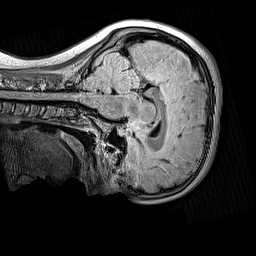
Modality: FLAIR
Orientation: sagittal
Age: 12
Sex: male
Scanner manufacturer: siemens
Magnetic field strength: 3 T
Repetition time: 5 s
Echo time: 0.388 s